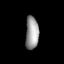
Tissue: lung
Cell type: Epithelial cells
Senescence score: 0.193
Nuclear area (px): 429
Mean DAPI intensity: 151.653